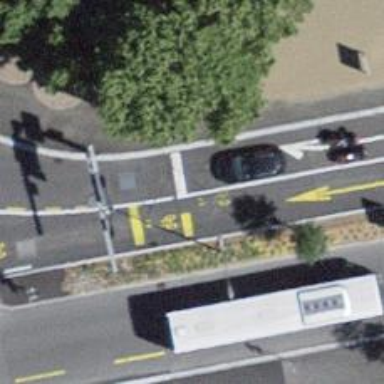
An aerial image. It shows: Road with traffic signals.